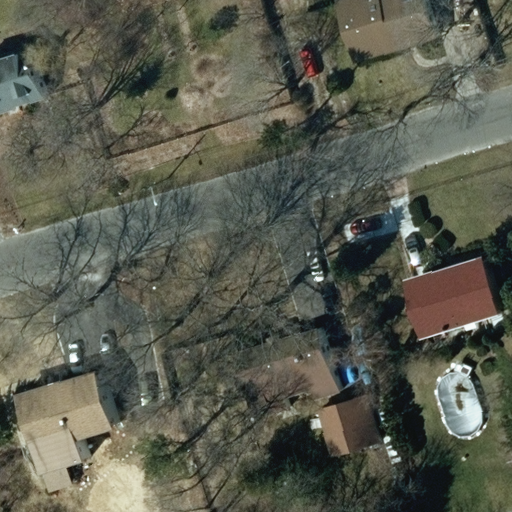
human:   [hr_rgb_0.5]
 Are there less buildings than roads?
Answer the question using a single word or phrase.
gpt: no

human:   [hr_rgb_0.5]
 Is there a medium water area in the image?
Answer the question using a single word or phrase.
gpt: no

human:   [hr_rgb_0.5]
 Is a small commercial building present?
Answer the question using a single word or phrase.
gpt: no

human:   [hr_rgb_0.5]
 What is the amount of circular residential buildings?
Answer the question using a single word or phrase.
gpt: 0

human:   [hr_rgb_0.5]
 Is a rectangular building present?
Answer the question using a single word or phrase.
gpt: yes

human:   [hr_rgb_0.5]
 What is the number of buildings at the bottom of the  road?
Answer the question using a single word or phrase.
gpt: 4

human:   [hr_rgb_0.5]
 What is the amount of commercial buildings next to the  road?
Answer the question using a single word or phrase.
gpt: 0

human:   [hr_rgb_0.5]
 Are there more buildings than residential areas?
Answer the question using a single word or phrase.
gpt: yes

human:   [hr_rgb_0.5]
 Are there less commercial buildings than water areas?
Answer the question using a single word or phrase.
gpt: no

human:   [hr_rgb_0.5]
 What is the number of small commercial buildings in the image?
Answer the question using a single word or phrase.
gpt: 0

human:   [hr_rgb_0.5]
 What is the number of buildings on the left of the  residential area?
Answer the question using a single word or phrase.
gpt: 0

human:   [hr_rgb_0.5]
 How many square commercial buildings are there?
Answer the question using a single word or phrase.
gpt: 0

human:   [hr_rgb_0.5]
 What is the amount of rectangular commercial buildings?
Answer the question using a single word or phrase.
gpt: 0

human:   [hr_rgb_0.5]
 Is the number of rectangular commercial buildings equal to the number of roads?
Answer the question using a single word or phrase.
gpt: no

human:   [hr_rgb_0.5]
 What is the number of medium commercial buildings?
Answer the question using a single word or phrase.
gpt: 0

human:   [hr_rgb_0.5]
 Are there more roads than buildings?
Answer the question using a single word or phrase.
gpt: no

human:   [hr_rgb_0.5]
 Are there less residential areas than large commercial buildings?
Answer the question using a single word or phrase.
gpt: no

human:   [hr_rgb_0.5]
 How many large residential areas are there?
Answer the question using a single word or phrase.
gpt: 1

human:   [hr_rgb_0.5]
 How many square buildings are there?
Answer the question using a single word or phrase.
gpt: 0

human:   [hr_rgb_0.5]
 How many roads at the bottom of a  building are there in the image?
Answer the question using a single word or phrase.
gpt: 1

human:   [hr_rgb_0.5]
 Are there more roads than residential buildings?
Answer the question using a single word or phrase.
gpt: no

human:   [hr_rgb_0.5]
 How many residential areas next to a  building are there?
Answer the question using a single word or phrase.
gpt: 1

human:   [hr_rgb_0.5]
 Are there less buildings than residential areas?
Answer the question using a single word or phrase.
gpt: no

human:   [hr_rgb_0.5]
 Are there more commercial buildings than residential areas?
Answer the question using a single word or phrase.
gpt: no

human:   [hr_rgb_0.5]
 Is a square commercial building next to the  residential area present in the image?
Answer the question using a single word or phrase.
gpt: no

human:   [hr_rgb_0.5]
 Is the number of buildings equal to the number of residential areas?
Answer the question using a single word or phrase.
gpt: no

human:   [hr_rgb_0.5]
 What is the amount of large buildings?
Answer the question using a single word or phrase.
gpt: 0

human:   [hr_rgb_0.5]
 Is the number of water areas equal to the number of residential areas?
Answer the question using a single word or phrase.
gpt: no

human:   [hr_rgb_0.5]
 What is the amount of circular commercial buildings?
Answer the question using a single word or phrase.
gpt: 0

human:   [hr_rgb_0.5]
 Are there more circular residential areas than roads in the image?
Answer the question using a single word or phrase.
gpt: no

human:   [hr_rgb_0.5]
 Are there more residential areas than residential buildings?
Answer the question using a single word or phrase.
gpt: no

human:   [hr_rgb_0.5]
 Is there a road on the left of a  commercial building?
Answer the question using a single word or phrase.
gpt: no

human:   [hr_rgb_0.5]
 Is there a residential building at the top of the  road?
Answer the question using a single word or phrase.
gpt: yes

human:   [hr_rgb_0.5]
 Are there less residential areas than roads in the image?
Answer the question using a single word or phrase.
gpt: no

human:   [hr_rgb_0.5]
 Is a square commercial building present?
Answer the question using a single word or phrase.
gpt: no

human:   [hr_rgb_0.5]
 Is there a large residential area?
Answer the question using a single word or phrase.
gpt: yes